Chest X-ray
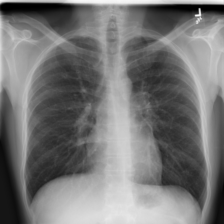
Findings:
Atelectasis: negative
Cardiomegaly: negative
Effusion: negative
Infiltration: negative
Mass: negative
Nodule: negative
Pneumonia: negative
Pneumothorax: negative
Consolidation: negative
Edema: negative
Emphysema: negative
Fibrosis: negative
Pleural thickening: negative
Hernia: negative